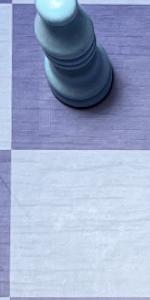
Label: Empty